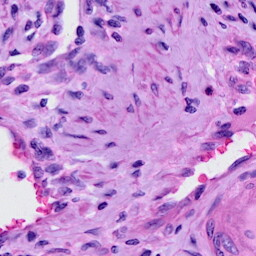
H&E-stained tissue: Cervix